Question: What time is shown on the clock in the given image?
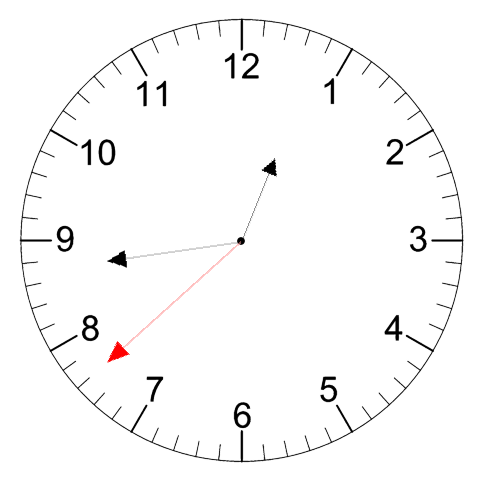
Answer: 12:43:38